Interaction volume radius: 10 \u00c5
Interaction volume height: 15 \u00c5
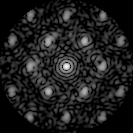
Disorder parameter: 0.4682